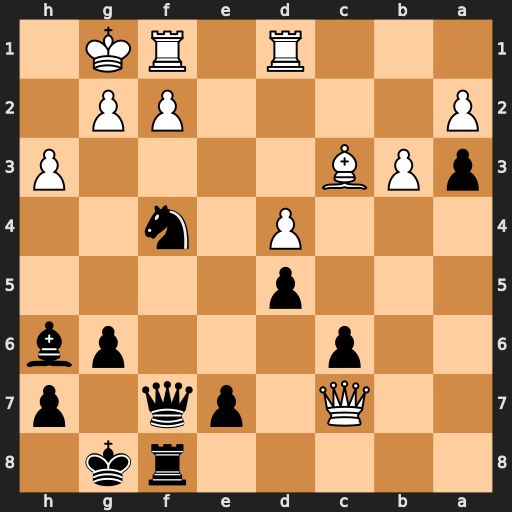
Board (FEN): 5rk1/2Q1pq1p/2p3pb/3p4/3P1n2/pPB4P/P4PP1/3R1RK1
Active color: b
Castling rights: -
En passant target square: -
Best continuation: Ne2+ Kh1 Nxc3